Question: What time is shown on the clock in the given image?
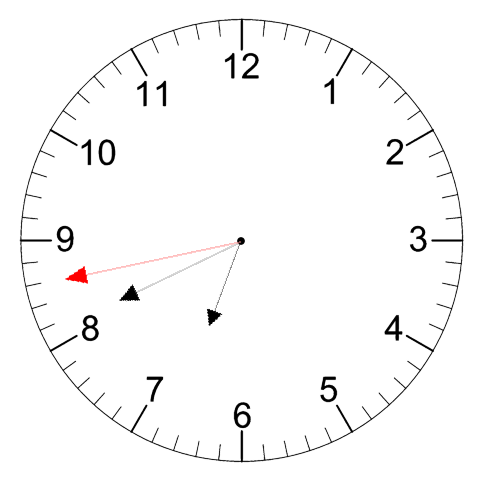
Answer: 06:40:43